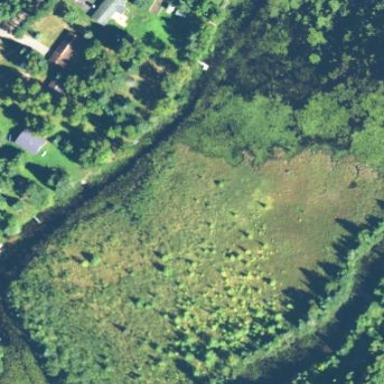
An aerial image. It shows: Bog wetland area.